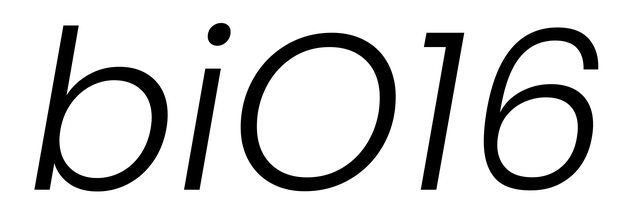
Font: Poppins-LightItalic